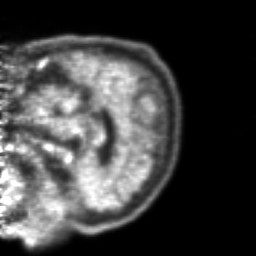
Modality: PET
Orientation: sagittal
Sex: male
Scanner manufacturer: ge